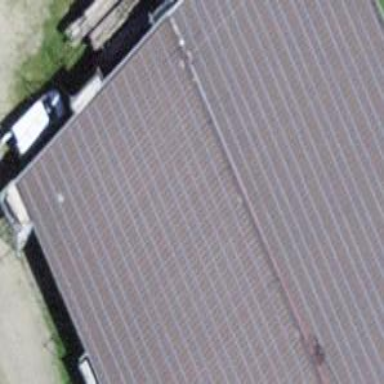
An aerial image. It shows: Solar power generator using photovoltaic panels.